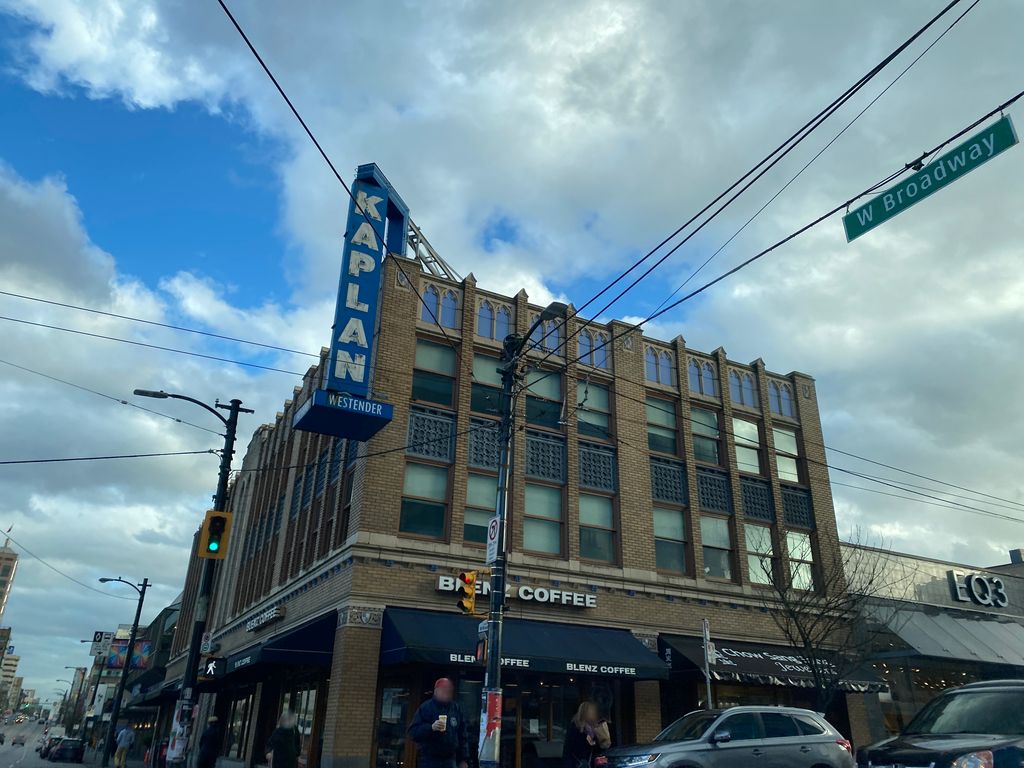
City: vancouver